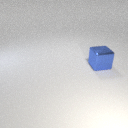
large blue metal cube